Field crop: maize
Growth stage: 2
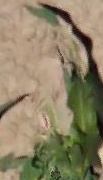
Species: maize